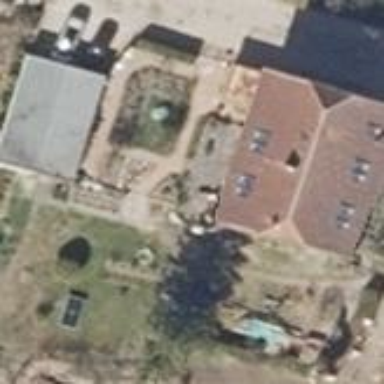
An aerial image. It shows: Detached building with half-hipped roof.